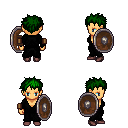
a pixel art fantasy rpg character, female body template, human, tanned skin, gray robe, gold greaves, green bedhead hairstyle, leather bracers, maroon shoes, shield, four views (front, back, left, right), 2x2 character sprite sheet, small pixel art, hard edges, no anti-aliasing